Field crop: tomato
Growth stage: 1
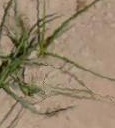
Species: cyperus